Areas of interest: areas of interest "Medical"
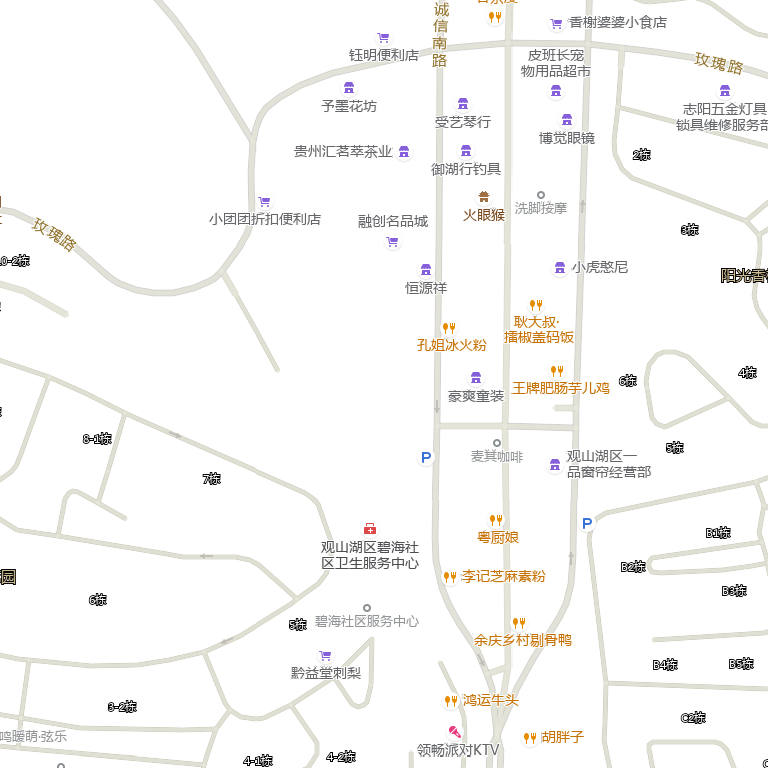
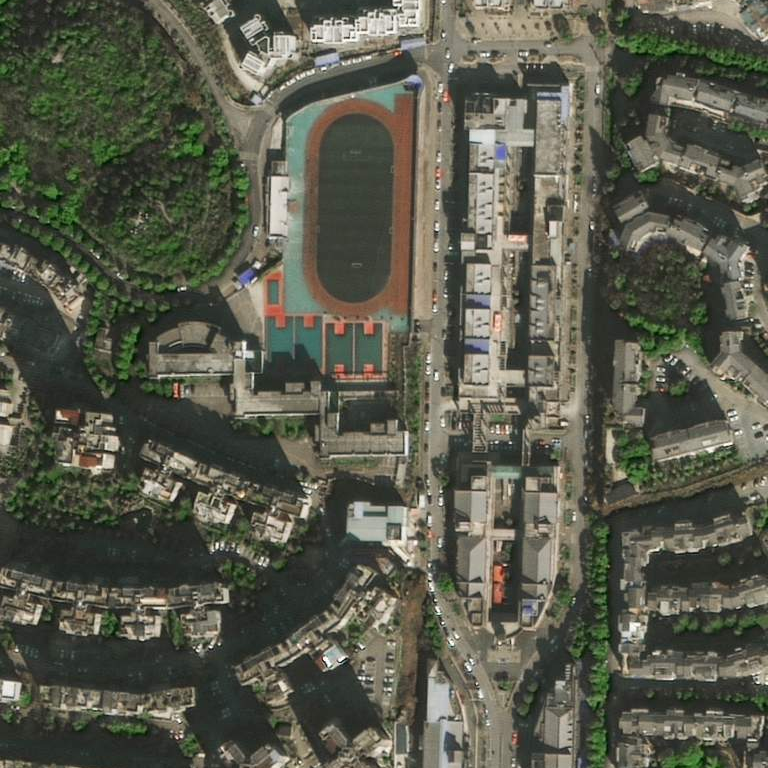